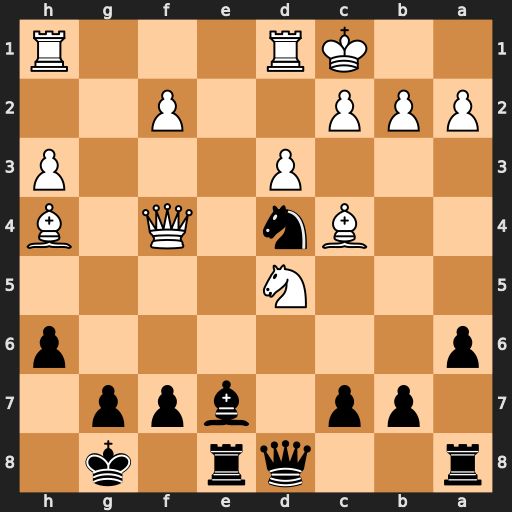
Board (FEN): r2qr1k1/1pp1bpp1/p6p/3N4/2Bn1Q1B/3P3P/PPP2P2/2KR3R
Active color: b
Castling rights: -
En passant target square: -
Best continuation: Ne2+ Kb1 Nxf4